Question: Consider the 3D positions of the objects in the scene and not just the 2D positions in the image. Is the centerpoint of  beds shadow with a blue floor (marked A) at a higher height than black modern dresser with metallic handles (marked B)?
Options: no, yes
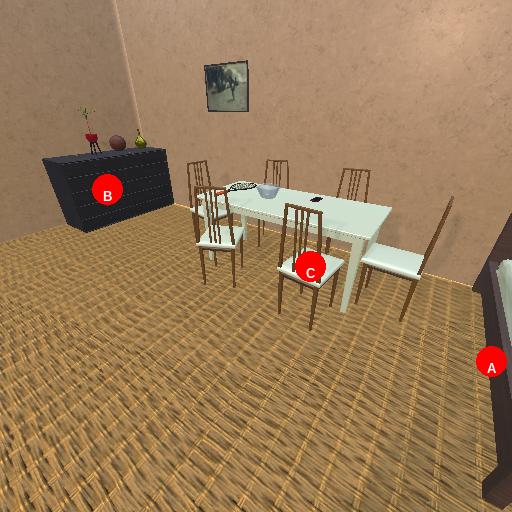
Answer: no